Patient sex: F
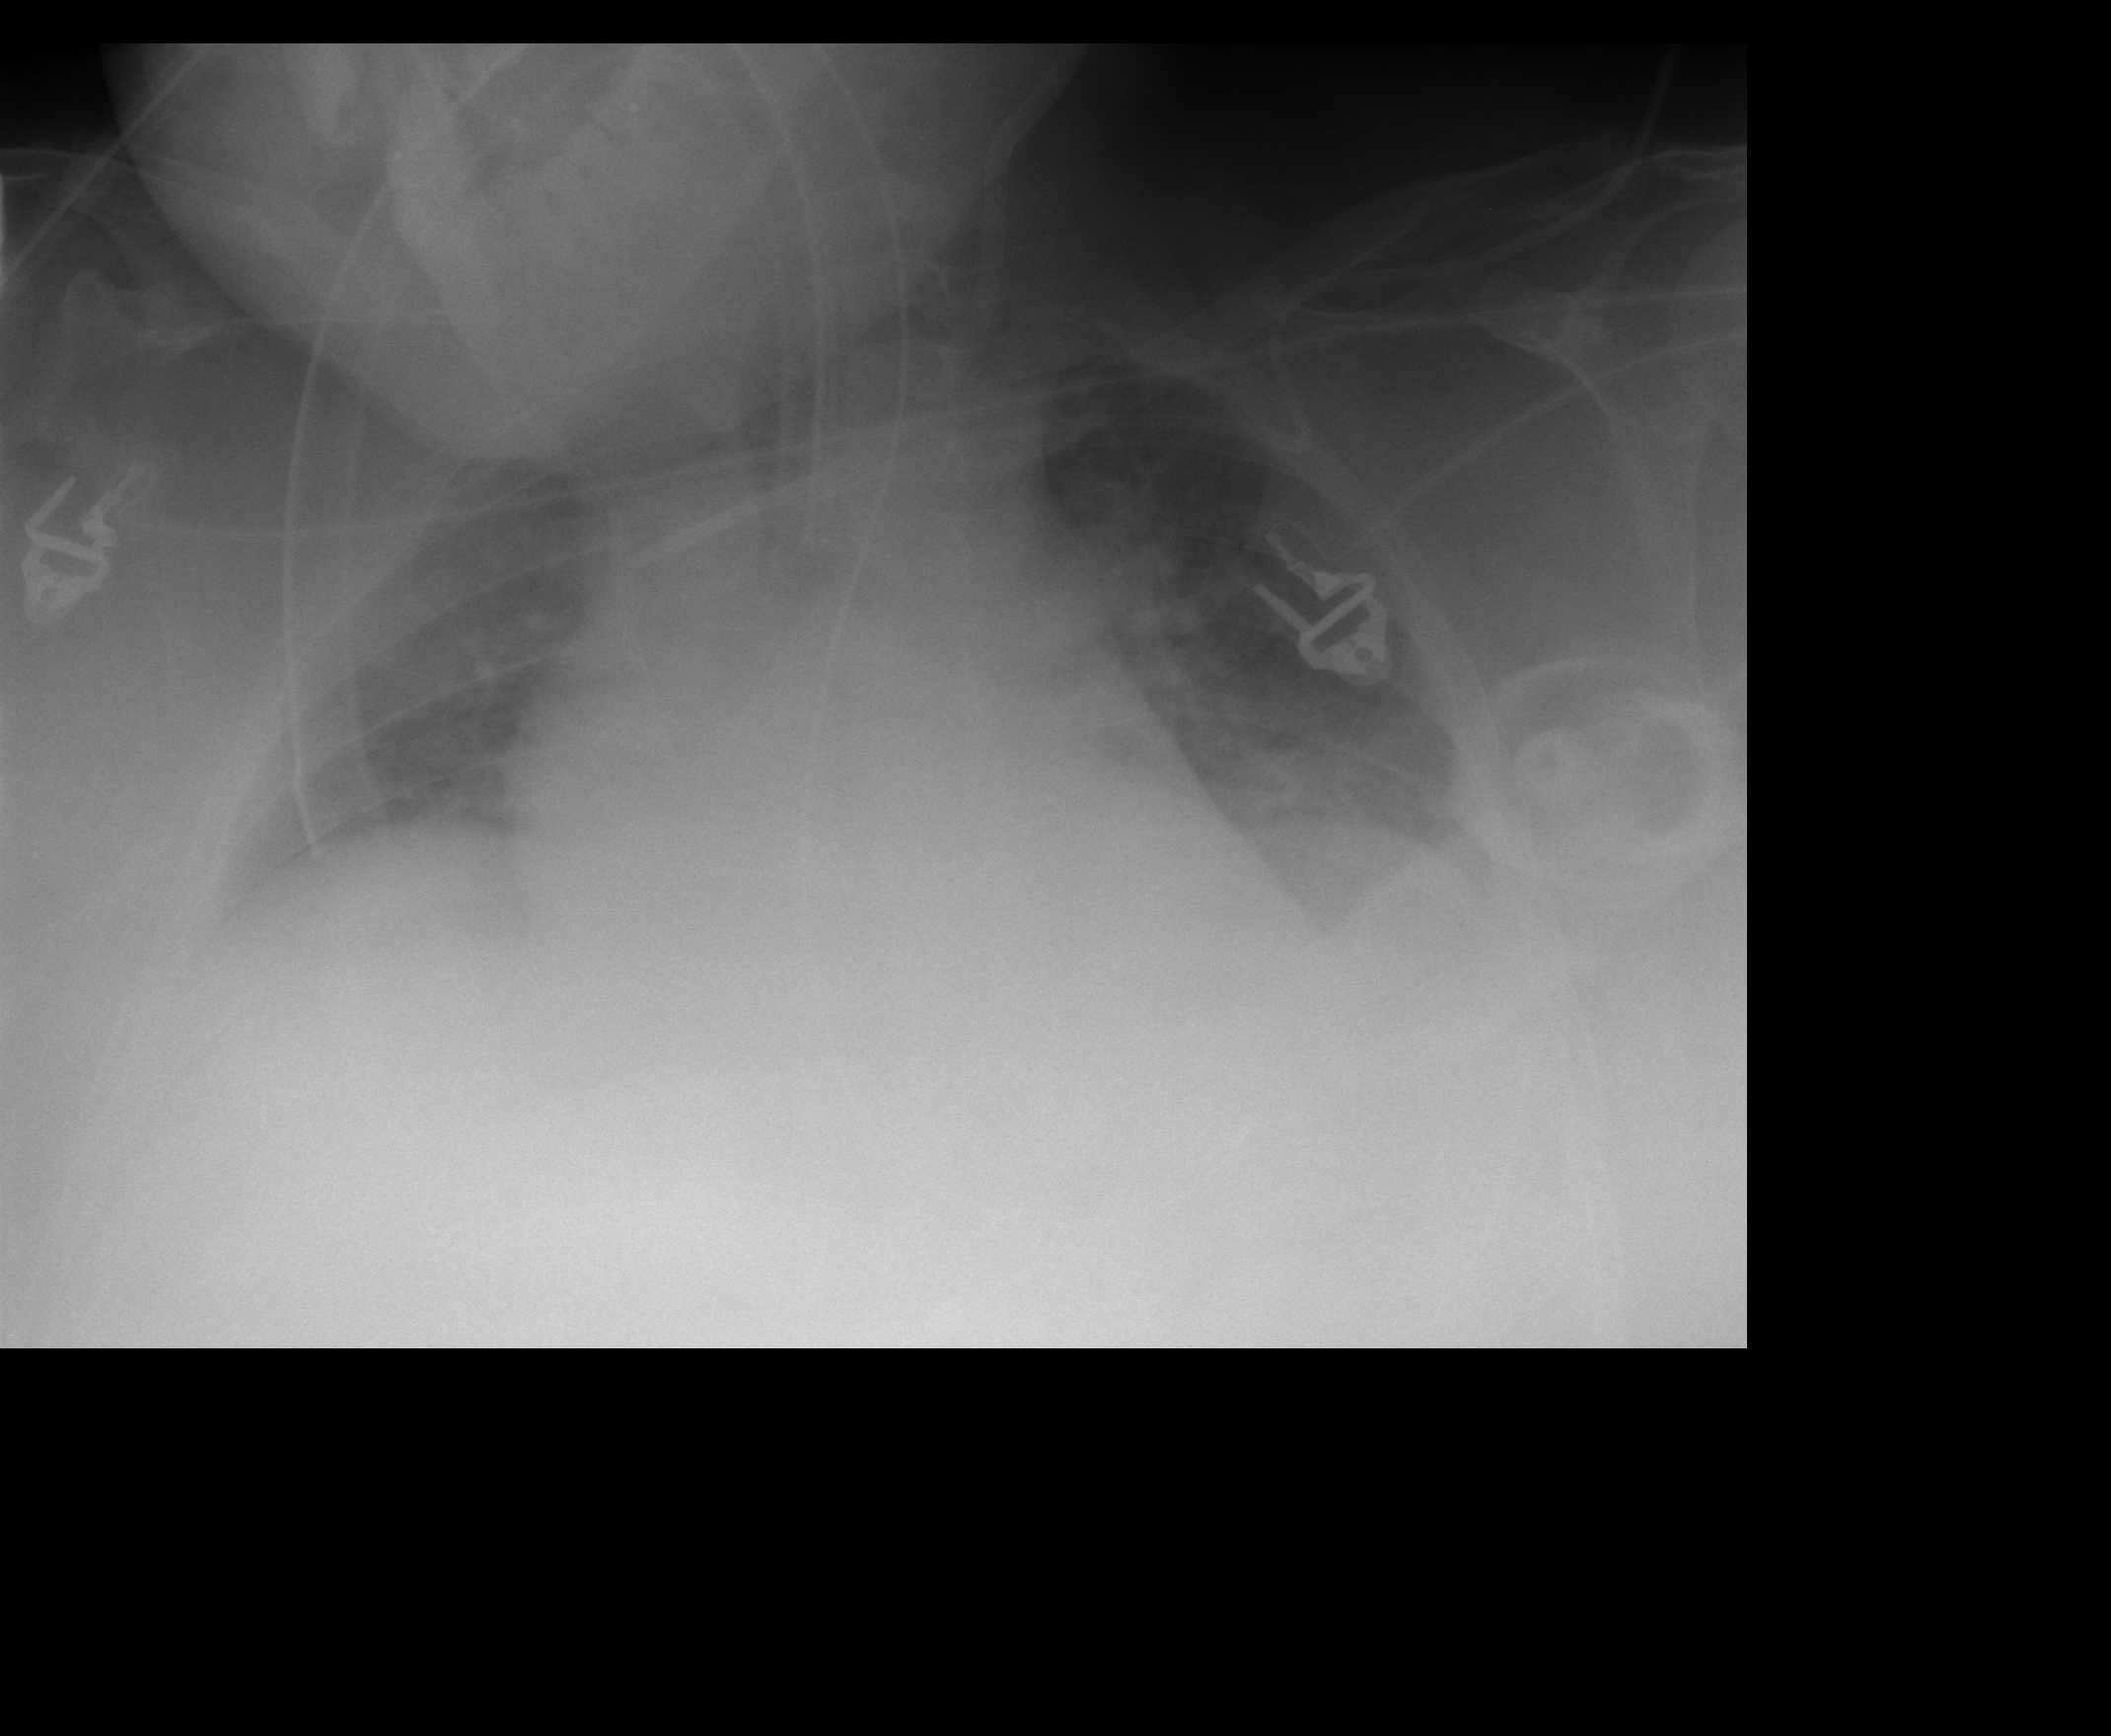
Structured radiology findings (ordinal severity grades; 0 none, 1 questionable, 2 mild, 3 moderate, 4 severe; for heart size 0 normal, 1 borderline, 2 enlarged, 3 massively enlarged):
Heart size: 0
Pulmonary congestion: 0
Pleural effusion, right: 0
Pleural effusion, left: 1
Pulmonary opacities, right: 0
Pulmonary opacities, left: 0
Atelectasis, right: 2
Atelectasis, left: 2